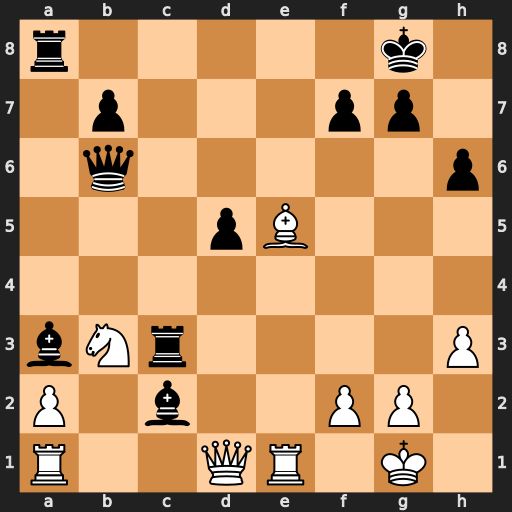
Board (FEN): r5k1/1p3pp1/1q5p/3pB3/8/bNr4P/P1b2PP1/R2QR1K1
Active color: w
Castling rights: -
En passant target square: -
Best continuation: Qg4 Bg6 Bxc3